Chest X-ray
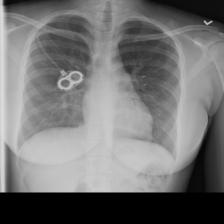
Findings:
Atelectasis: negative
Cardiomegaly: negative
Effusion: negative
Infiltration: negative
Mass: negative
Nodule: negative
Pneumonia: negative
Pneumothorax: negative
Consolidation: negative
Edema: negative
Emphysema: negative
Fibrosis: negative
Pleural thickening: negative
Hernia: negative